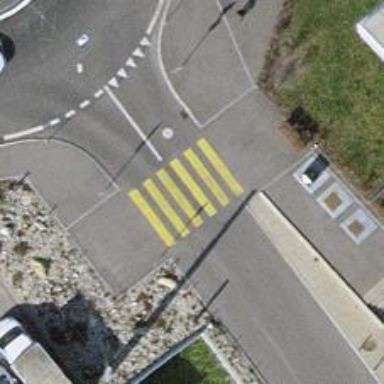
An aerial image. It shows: Uncontrolled zebra crossing.